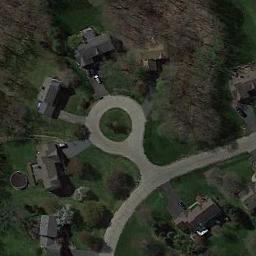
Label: medium_residential